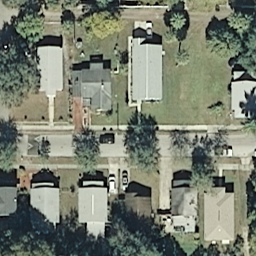
Label: residential